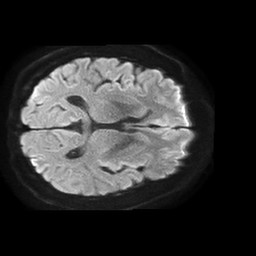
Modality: TRACE
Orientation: axial
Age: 60
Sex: male
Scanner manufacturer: philips
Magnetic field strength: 1.5 T
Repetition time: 4.6 s
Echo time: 0.08631 s